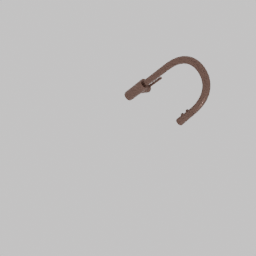
Label: appliances